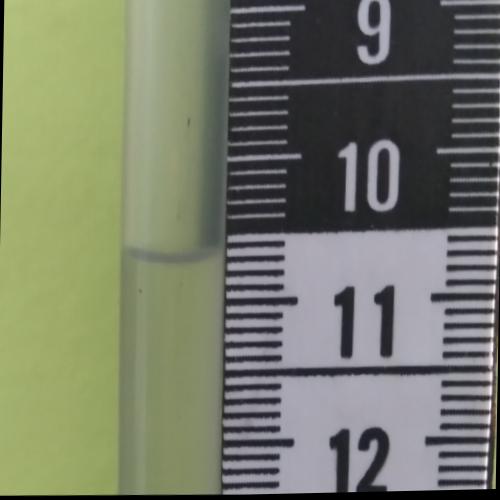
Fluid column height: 10.7 cm